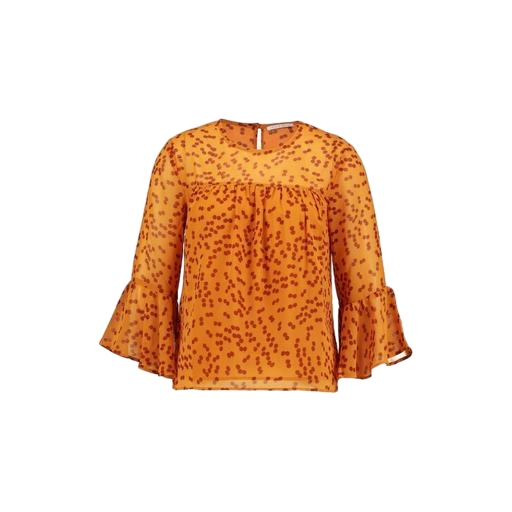
multicolor vero moda rust high neck blouse, orange bell-sleeve top only macy, leopard-print blouse, white background